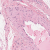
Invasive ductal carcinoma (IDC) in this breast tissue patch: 0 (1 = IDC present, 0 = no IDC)